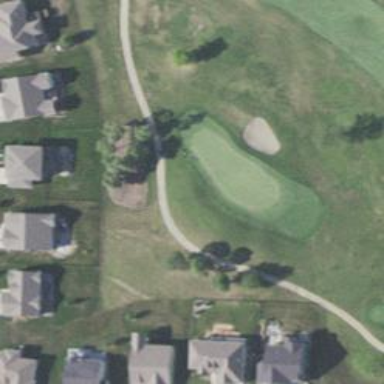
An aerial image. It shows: View of golf hole.